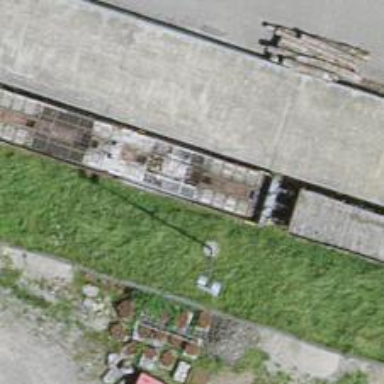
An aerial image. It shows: Single track railway in yard.